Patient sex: F
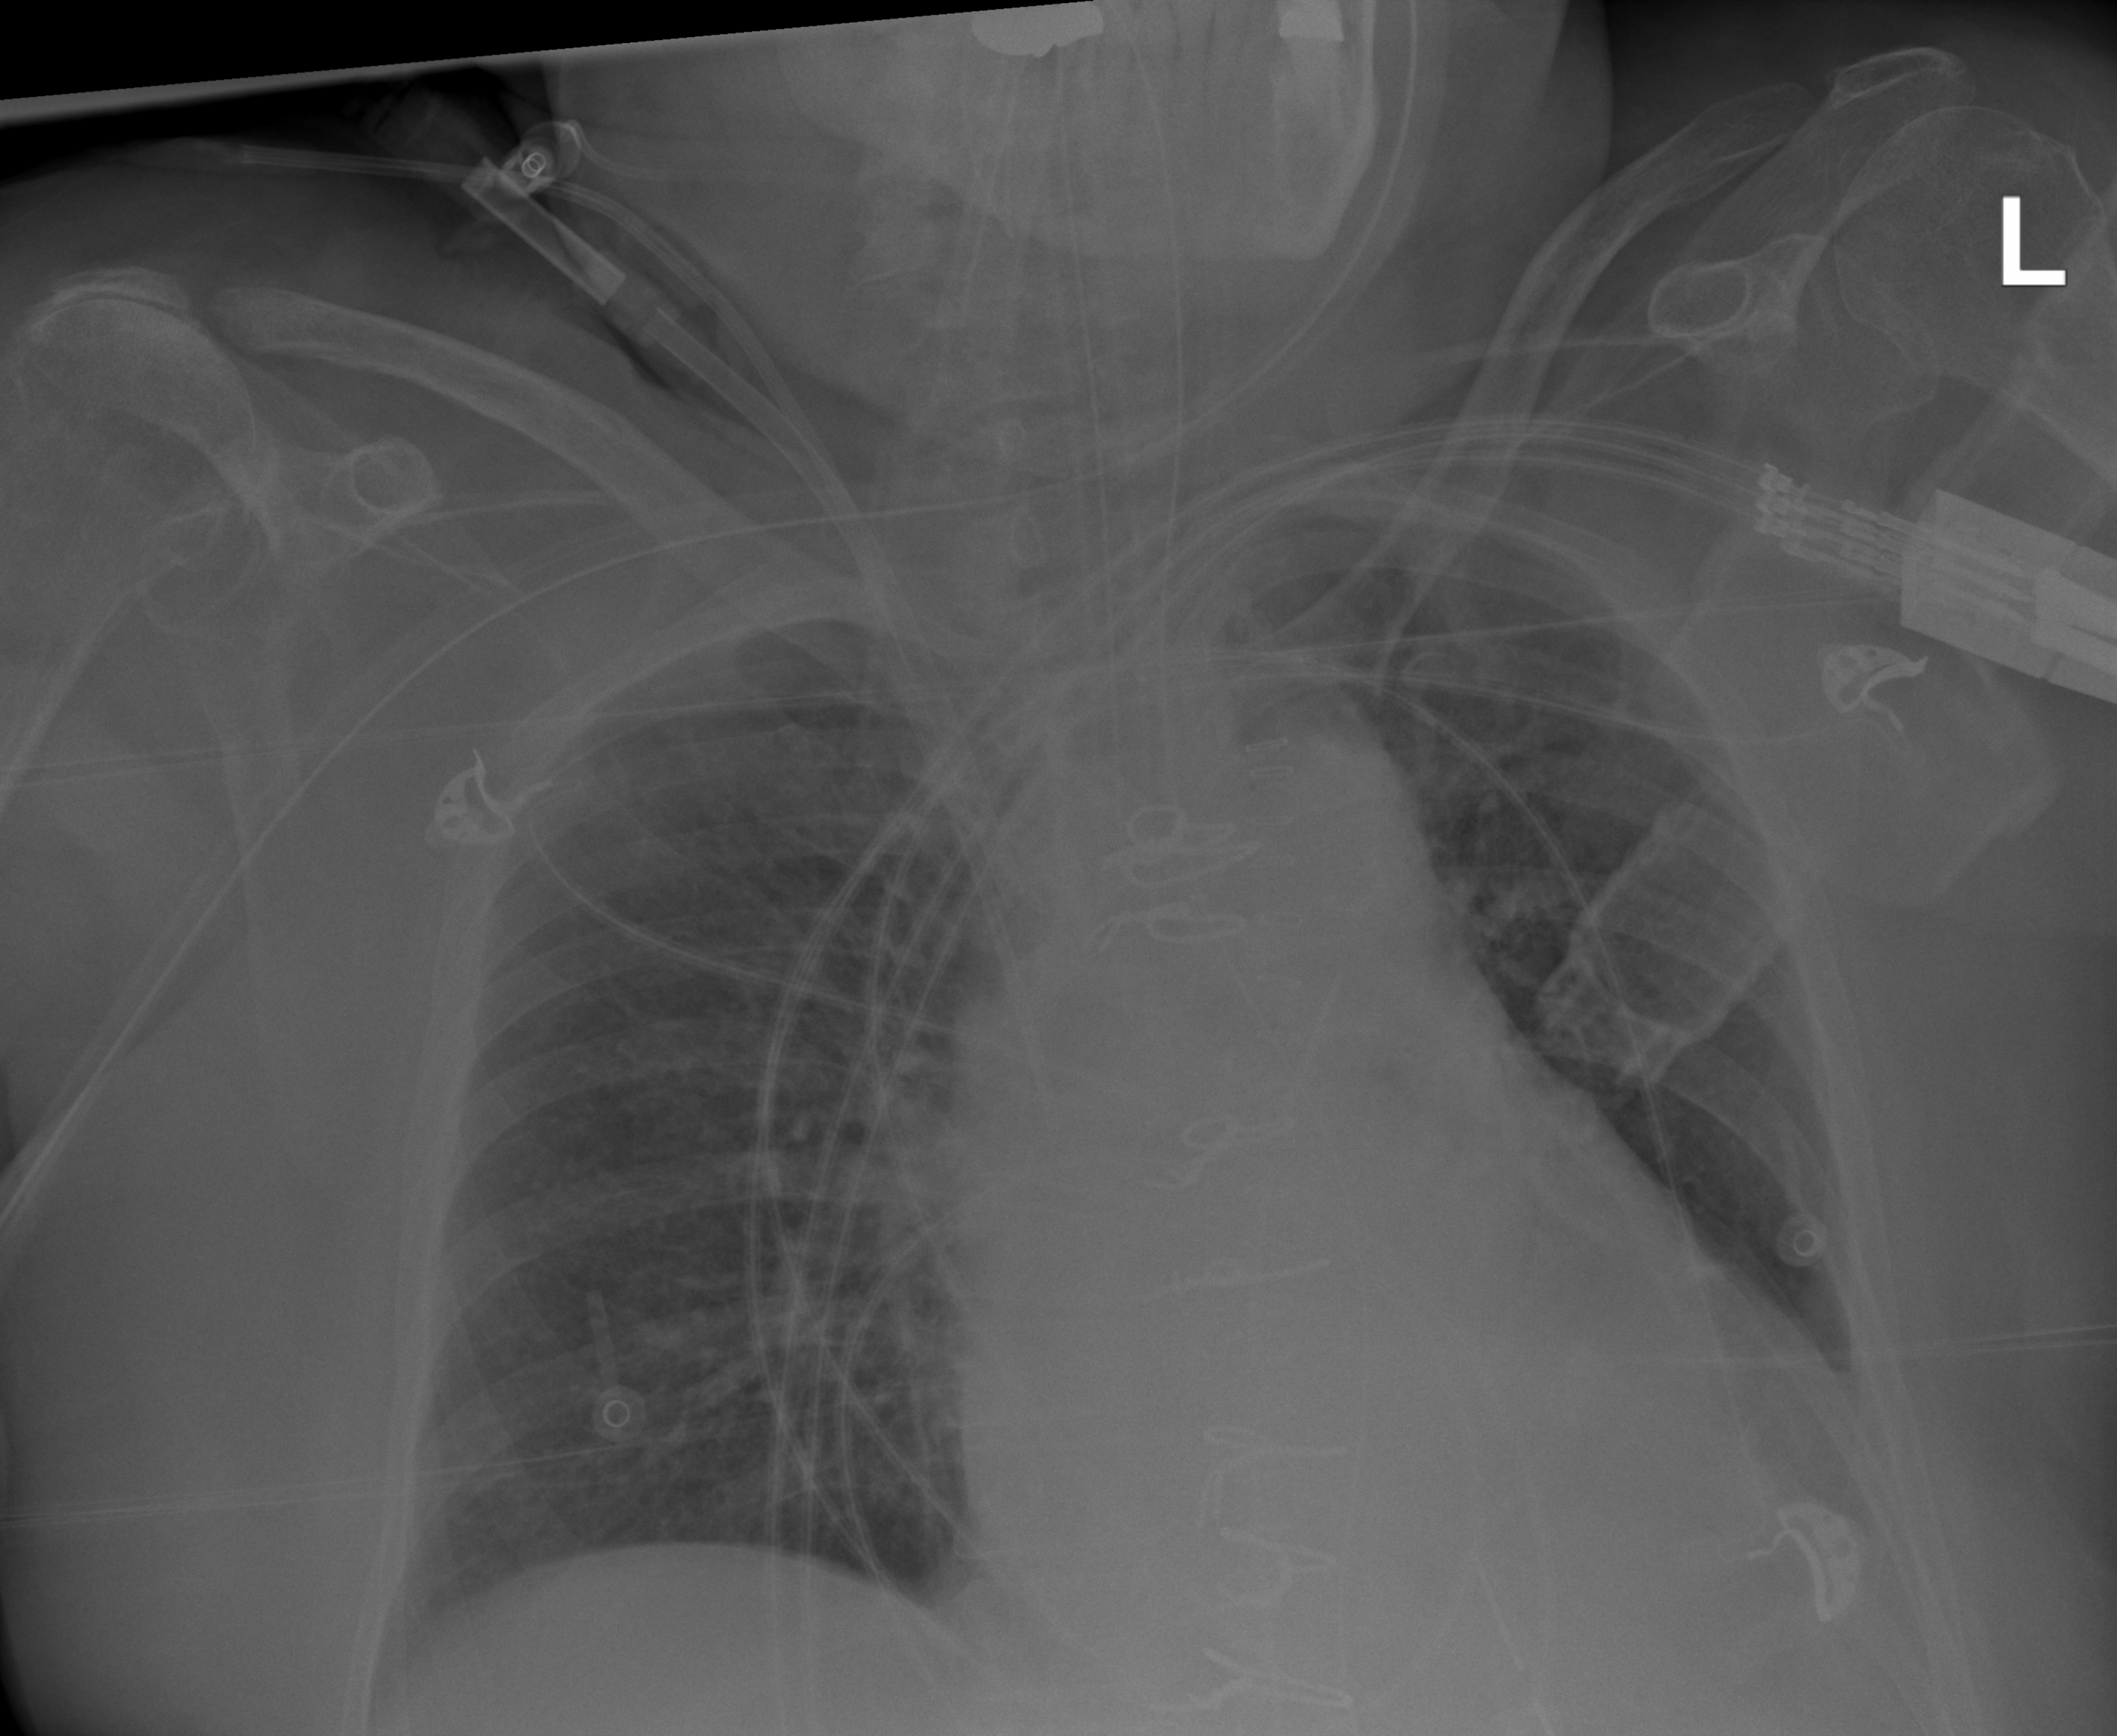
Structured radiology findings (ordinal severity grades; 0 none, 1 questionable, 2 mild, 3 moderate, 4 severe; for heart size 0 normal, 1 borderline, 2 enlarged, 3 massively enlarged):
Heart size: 2
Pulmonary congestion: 0
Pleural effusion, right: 1
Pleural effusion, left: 2
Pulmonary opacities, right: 0
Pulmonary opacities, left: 0
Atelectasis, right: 0
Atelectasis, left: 0